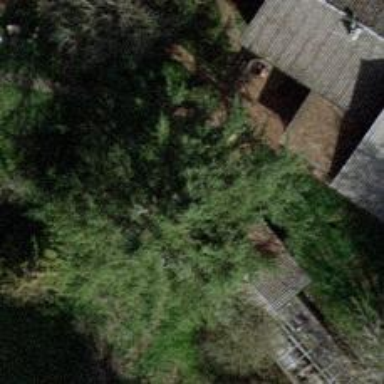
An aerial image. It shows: Evergreen tree with needle-leaved leaves.